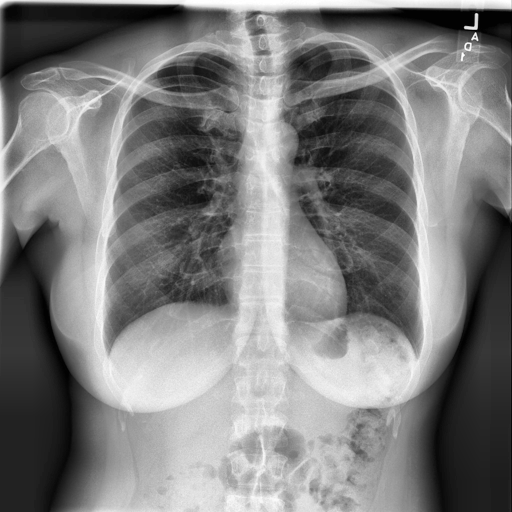
Finding: NORMAL